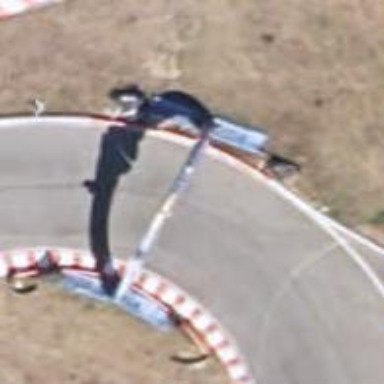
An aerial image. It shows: Motor sport raceway.